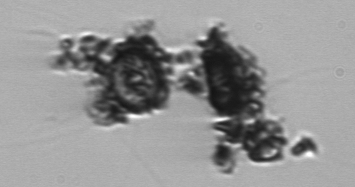
Label: Thalassiosira_TAG_external_detritus